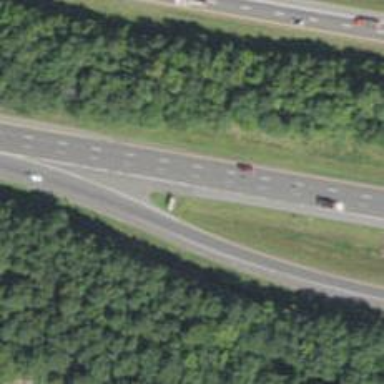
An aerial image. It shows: Asphalt motorway link.